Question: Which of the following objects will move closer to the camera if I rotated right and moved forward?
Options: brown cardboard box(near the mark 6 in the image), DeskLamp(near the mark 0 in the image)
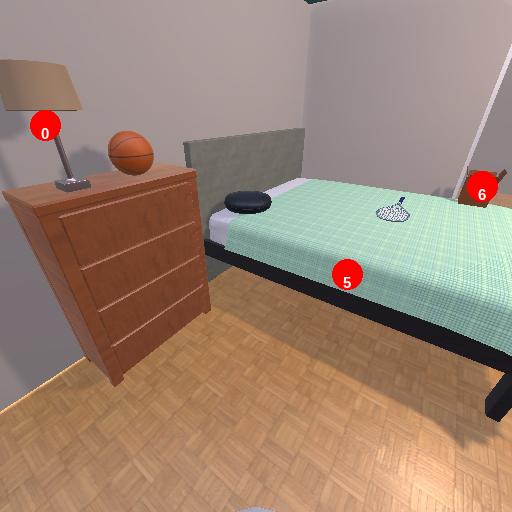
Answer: brown cardboard box(near the mark 6 in the image)